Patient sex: M
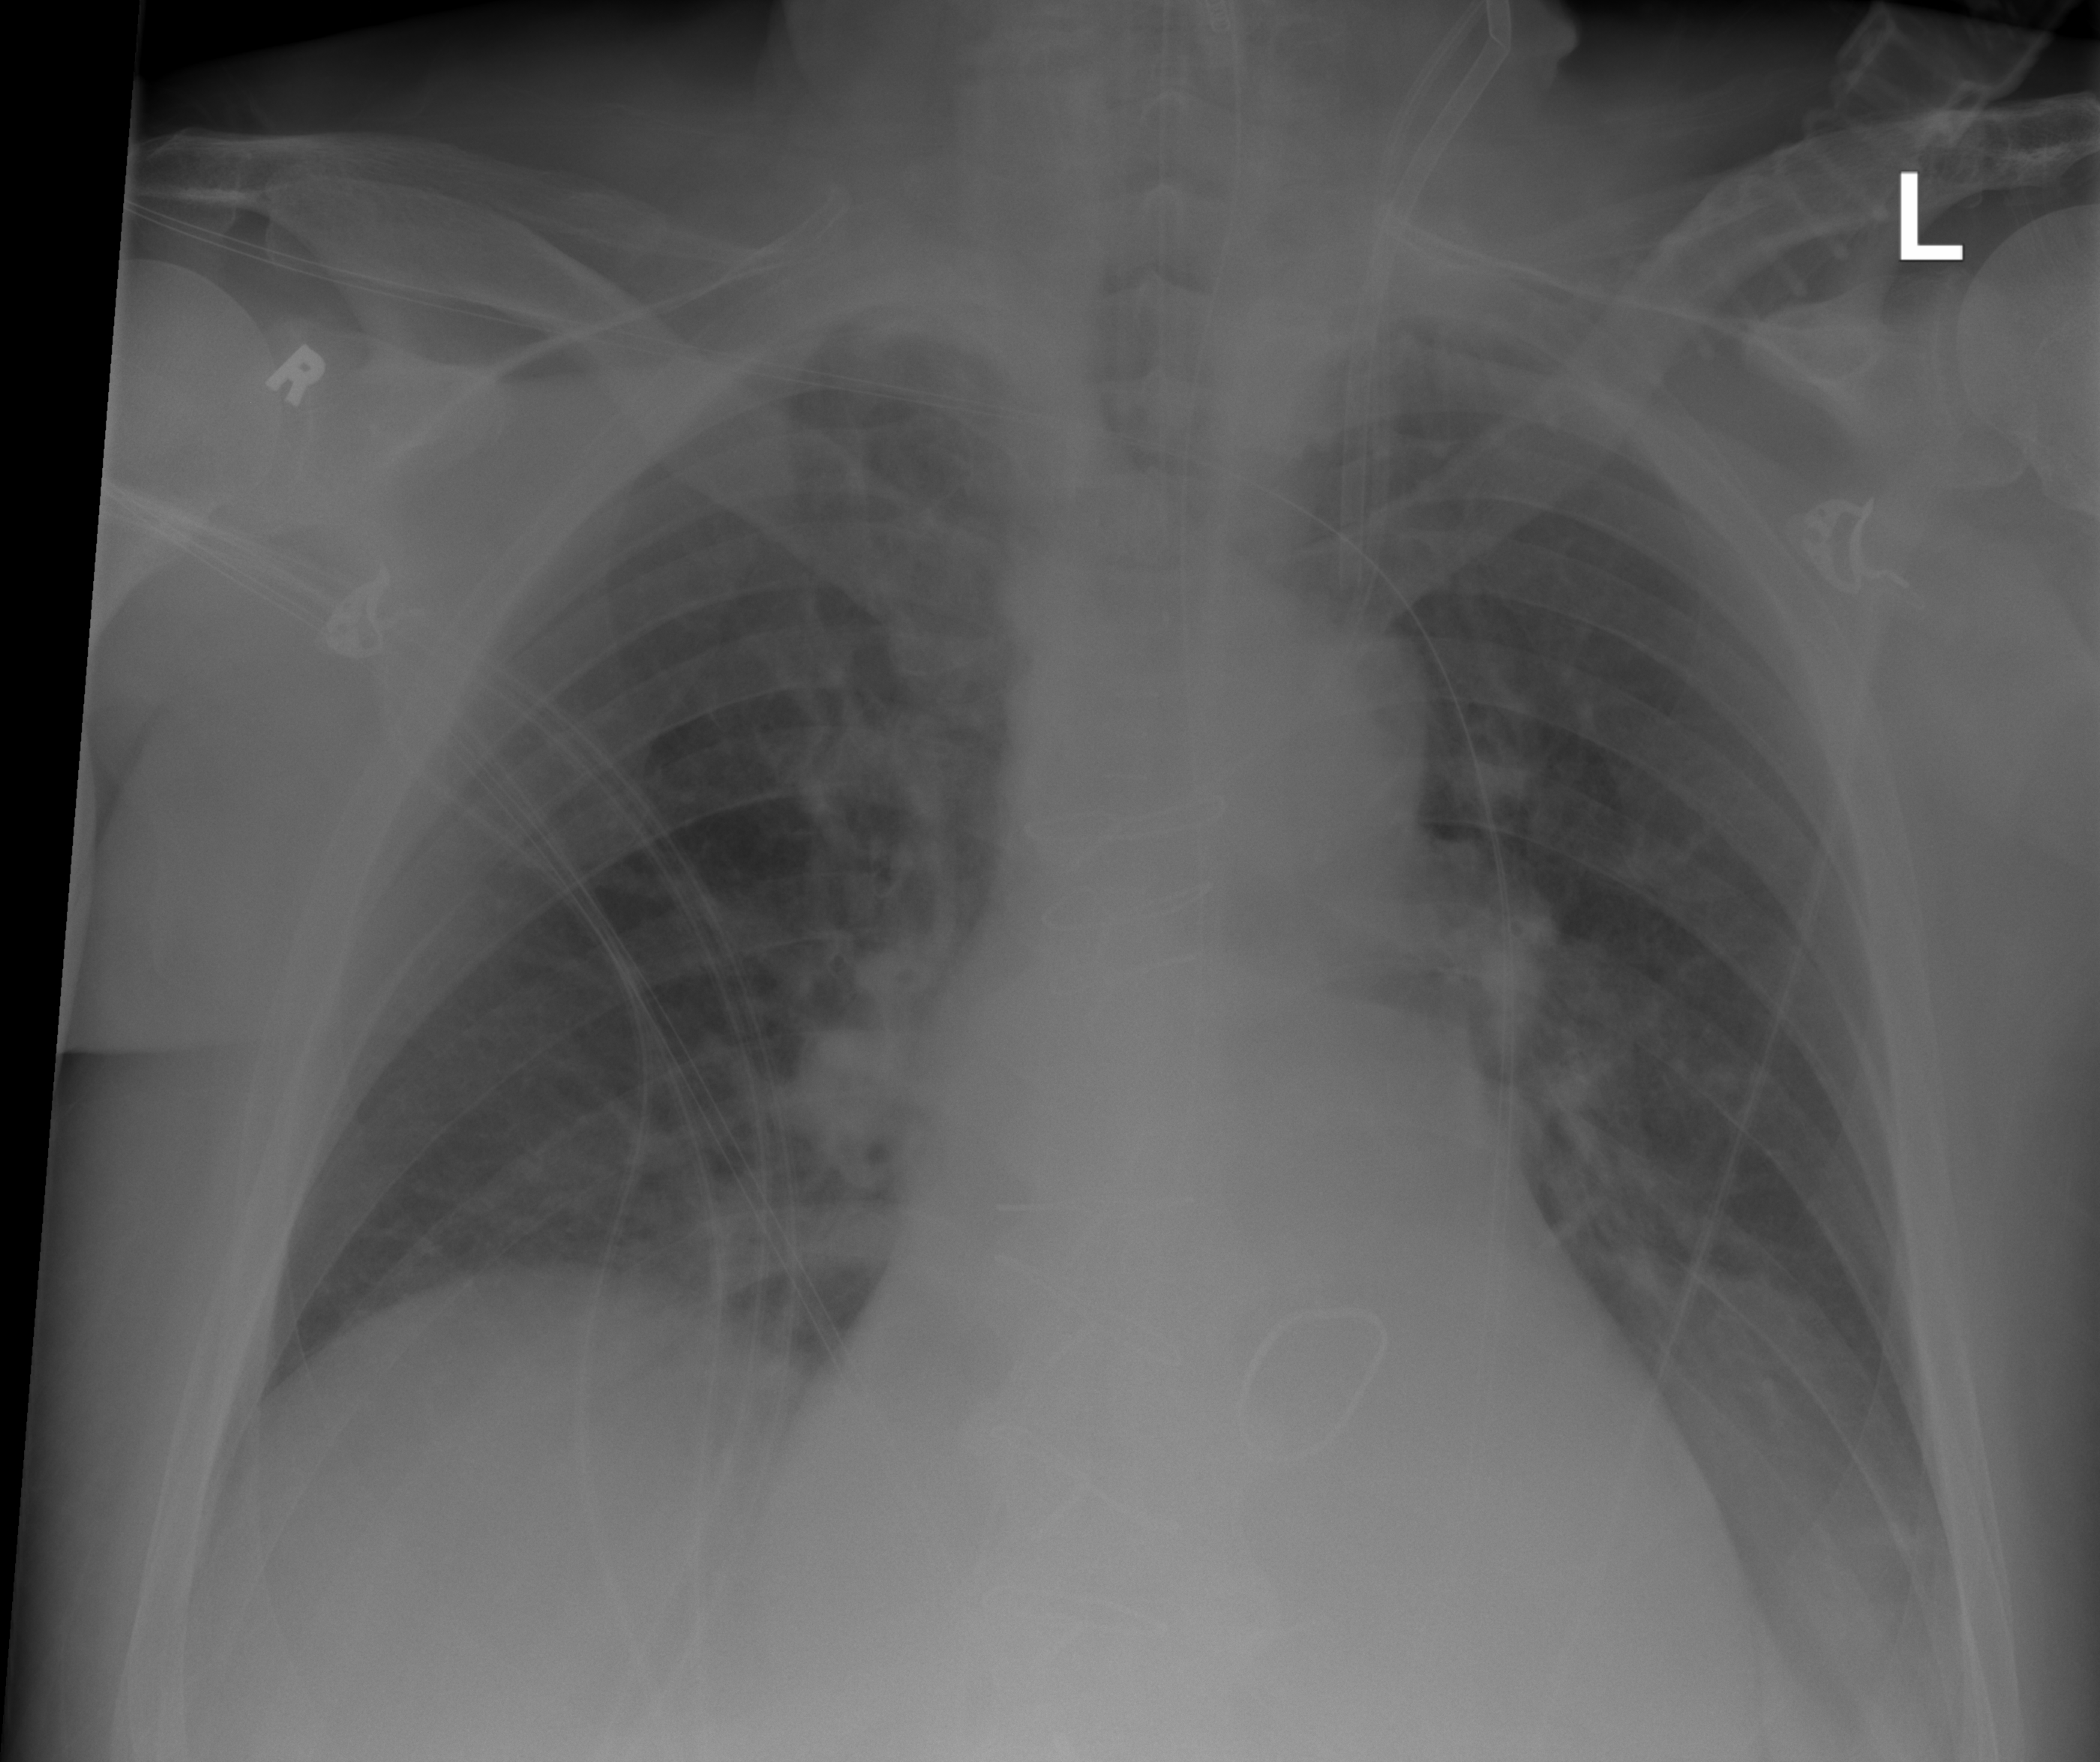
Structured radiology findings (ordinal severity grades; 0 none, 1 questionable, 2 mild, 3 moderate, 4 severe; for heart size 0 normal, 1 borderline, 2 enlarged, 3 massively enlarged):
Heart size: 2
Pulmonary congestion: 2
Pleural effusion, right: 0
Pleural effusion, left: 2
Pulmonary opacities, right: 0
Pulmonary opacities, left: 0
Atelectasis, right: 1
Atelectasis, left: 1